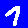
Digit: 7